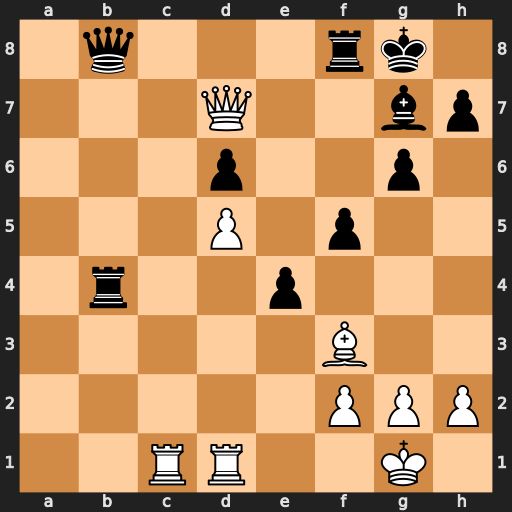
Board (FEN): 1q3rk1/3Q2bp/3p2p1/3P1p2/1r2p3/5B2/5PPP/2RR2K1
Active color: w
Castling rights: -
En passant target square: -
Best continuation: Rc7 Qxc7 Qxc7